Question: I am using a Haar cascade classifier trained from the <URL>.
Can you suggest why this occurs and, more importantly, what I can do to obtain detections when running in Release mode?
<URL>
'''
cv::Mat testImage = cv::imread("testImage.png",0);
cv::equalizeHist(testImage, testImage);
cv::CascadeClassifier vehicleCascade;
vehicleCascade.load("cars3.xml");
// Detect vehicles
std::vector<cv::Rect> cars;
vehicleCascade.detectMultiScale(
testImage, // Input image
cars, // Output bounding boxes
1.1, // scale factor - how much image size is reduced at each scale
5, // min neighbours - how many neighbours required to maintain rect
0|CV_HAAR_SCALE_IMAGE, // Not used
cv::Size(30,30), // Min poss object size
cv::Size() // Max poss object size
);
std::cout << "Found " << cars.size() << " objects.
";
for (int i=0; i<cars.size(); ++i)
cv::rectangle(testImage, cars.at(i), CV_RGB(255,0,0), 3);
cv::namedWindow("Haar cascade");
cv::imshow("Haar cascade", testImage);
cv::waitKey(0);
cv::imwrite("output.png", testImage);
'''

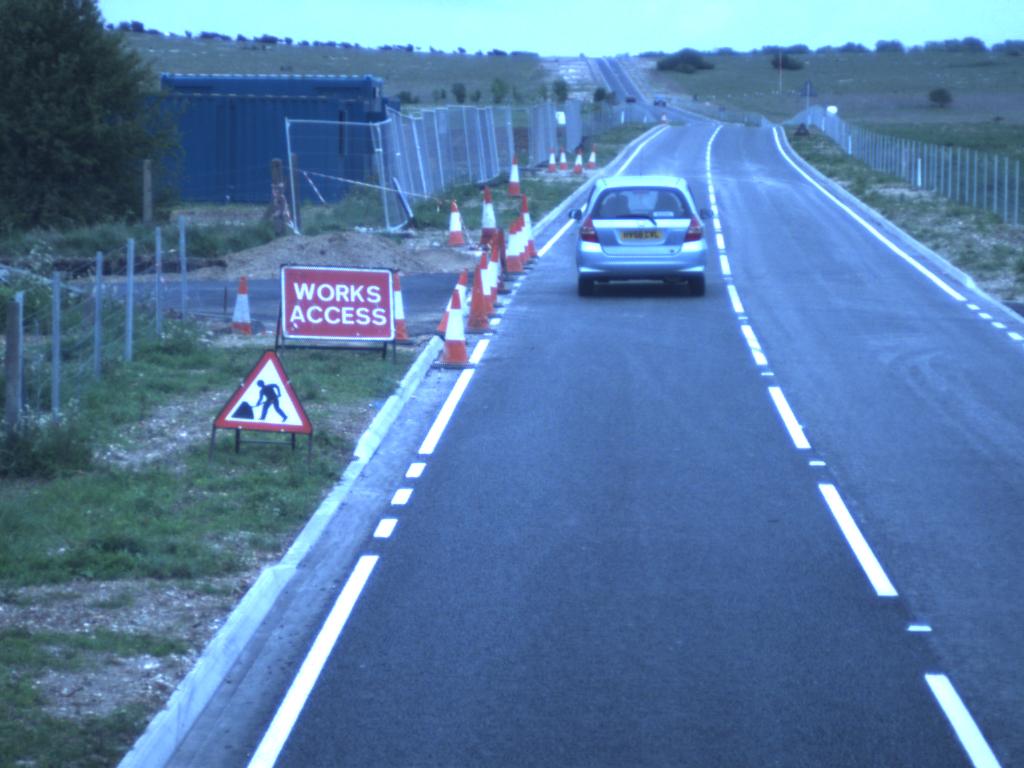
Answer: 1. It's strange, but for me you code is working fine in both modes. I'm using Visual Studio 2010 on Windows 7 32bit. Here is my project - https://www.dropbox.com/s/5kubn5tlu7k6ziy/opencvhw.rar, so you can check executables(Release and Debug directories). If you are using visual studio and want to build it on your own you will have to change paths to library and include directories for both modes(include directories path is the same, library directories path is different). (project -> ... properties -> configuration properties -> vc++ directories)
2. Generally i would recommend to check really carefully project configuration. It's really easy to make small mistake which can cause very weird behavior. Sometimes the best option is to configure everything from the scratch once again.
3. OpenCV have very strange bugs - it's nothing new :) For example i can't use some codecs while debugging - if i run program in debug mode, but without debugging everything is fine, but if i try to debug - each frame readed from file is empty(but its size is correct). It's possible that you have just encountered something a bit similar. Try to convert image to different format(i think that bmp is the best choice for test - it's should always work without any additional libraries).
4. Also note that you have uploaded jpg file so i had to rename and convert it on my own - maybe during conversions something in this file have changed so we are not testing your code on exactly the same files - upload you png file on dropbox so i can test it.